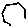
Label: hexagon